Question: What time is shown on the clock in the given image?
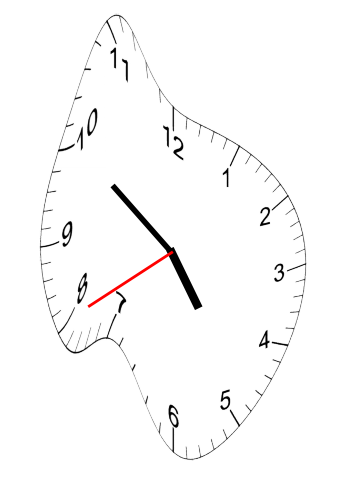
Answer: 04:50:40